Question: I have the following grid on an extJS page.
What is the syntax to attach an onfocus or onclick event handler to a row so when the user clicks on a row I can call a function sending it the index of the row, or the row object itself?

'''
var myData = [['Computer1', 29.89, 0.24, 0.81, '2010-11-17 08:31:12'], ['Computer2', 83.81, 0.28, 0.34, '2010-11-14 08:31:12'], ['Network1', 71.72, 0.02, 0.03, '2010-11-12 08:31:12'], ['Network2', 52.55, 0.01, 0.02, '2010-11-11 08:31:12'], ['Other', 29.01, 0.42, 1.47, '2010-11-04 08:31:12']];
var myReader = new Ext.data.ArrayReader({}, [{
name: 'object'
}, {
name: 'Number of Connections',
type: 'float'
}, {
name: 'status',
type: 'float'
}, {
name: 'rank',
type: 'float'
}, {
name: 'lastChange',
type: 'date',
dateFormat: 'Y-m-d H:i:s'
}]);
var grid = new Ext.grid.GridPanel({
style: 'margin-top: 10px',
store: new Ext.data.Store({
data: myData,
reader: myReader
}),
columns: [{
header: 'Object',
width: 120,
sortable: true,
dataIndex: 'object'
}, {
header: 'Status',
width: 90,
sortable: true,
dataIndex: 'status'
}, {
header: 'Rank',
width: 90,
sortable: true,
dataIndex: 'rank'
}, {
header: 'Last Updated',
width: 120,
sortable: true,
renderer: Ext.util.Format.dateRenderer('Y-m-d H:i:s'),
dataIndex: 'lastChange'
}],
viewConfig: {
forceFit: true
},
renderTo: 'content',
title: 'Computer Information',
width: 500,
autoHeight: true,
frame: true
});
grid.getSelectionModel().selectFirstRow();
'''
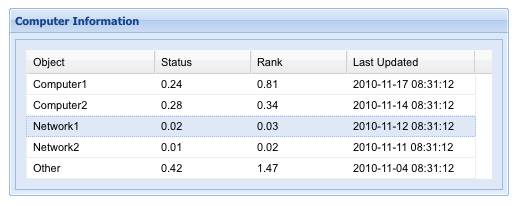
Answer: Actually you are usually better off handling the selection model's events so that your handling code will respond to both mouse and keyboard events consistently. E.g.,
'''
grid.getSelectionModel().on('rowselect', function(sm, idx, rec){
alert(idx); //row index
});
'''